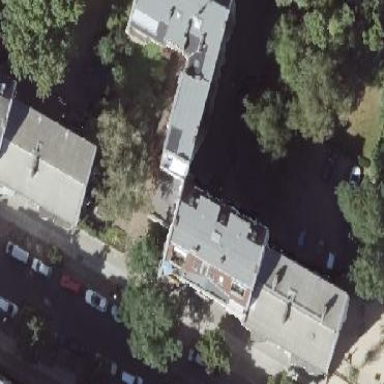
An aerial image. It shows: Unique apartment building with double saltbox roof shape.